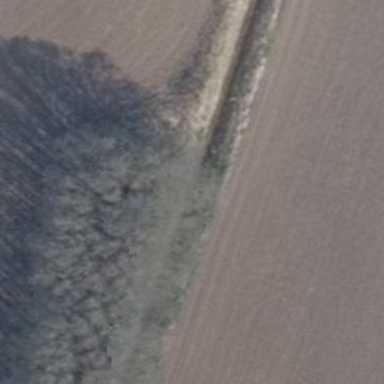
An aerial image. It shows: Row of deciduous broadleaved trees.